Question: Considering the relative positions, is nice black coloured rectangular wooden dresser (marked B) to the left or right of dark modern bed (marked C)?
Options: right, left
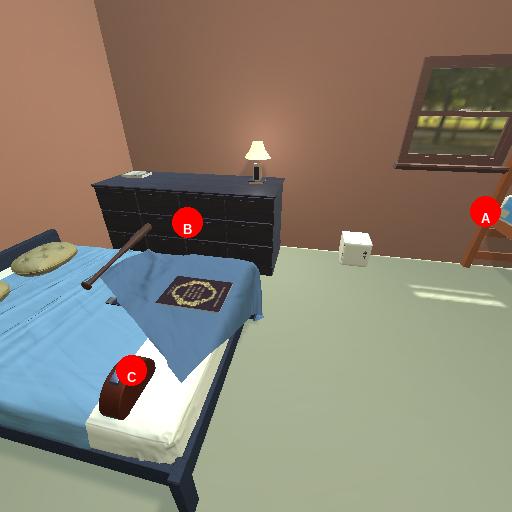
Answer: right